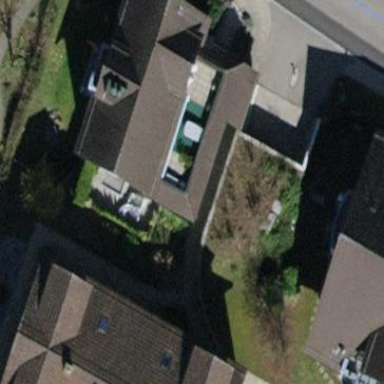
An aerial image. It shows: Building with pitched roof.